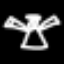
Label: angel